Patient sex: F
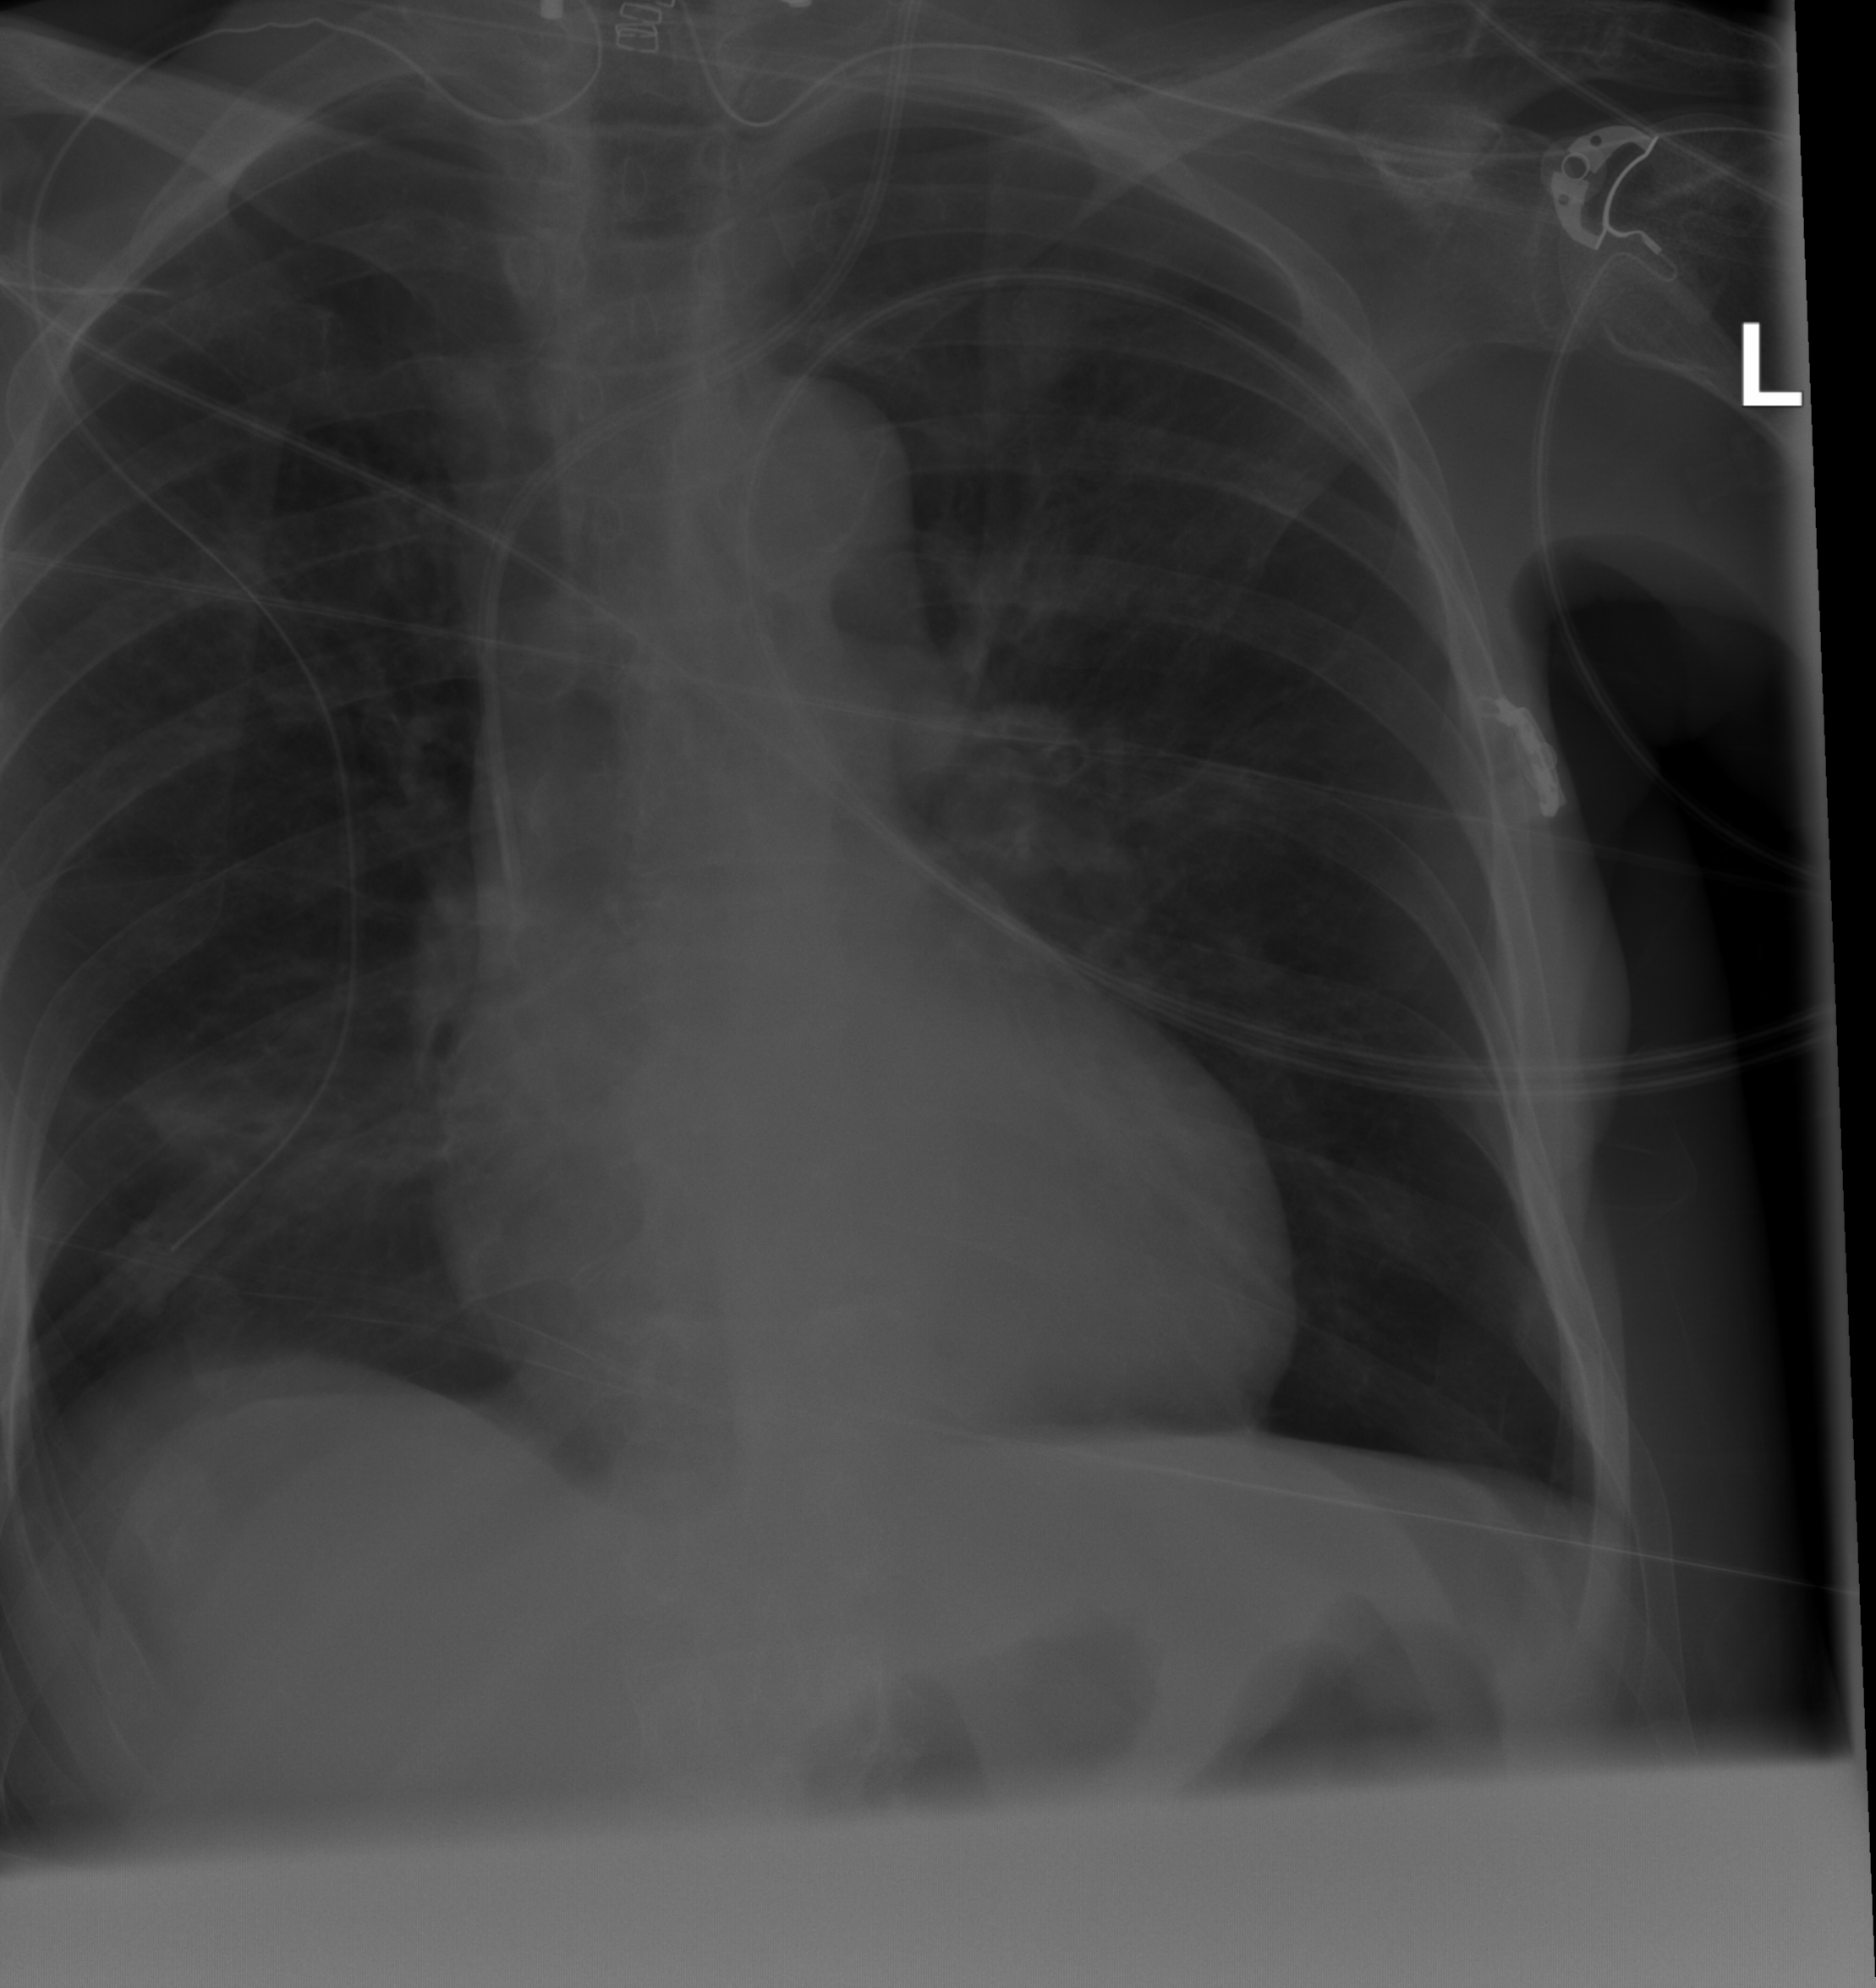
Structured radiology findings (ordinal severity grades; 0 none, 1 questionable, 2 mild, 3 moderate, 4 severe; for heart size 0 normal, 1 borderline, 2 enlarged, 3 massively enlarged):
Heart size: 0
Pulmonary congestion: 0
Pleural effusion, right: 0
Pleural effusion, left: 0
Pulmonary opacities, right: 2
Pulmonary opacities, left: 2
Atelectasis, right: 0
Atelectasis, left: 0